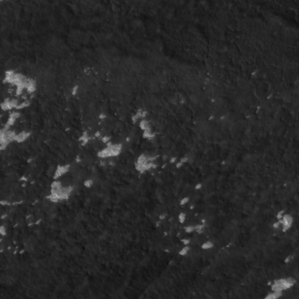
Label: non_frost